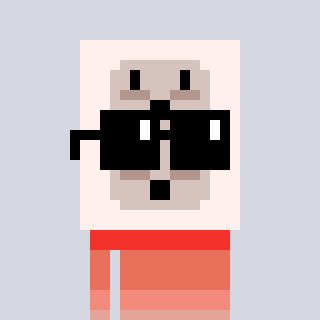
a pixel art character with square black sunglasses, a outlet-shaped head and a green-colored body on a cool background